Question:
I've got these CSS buttons that use gradients generated by <URL> - the :hover state simply reverses the gradient, active state adds top: 1px;
As you can see in the image, there is a faint vertical stripe on the left edge of the 'free trial' button and on the right edge of the 'buy now' button.
This only shows up in Chrome (looks fine in Safari). Is anyone aware of a fix for this?
I've got some CSS below
'''
.big-button {
width: 120px;
height: 40px;
border: none;
-webkit-border-radius: 20px;
-moz-border-radius: 20px;
border-radius: 20px;
position: relative;
}
.big-button:hover {
cursor: pointer;
}
.big-button-wrap .big-button:active {
top: 7px !important;
}
.big-button.orange {
background: #fe7d0a; /* Old browsers */
background: -moz-linear-gradient(top, #fda11a 0%, #ff6801 100%); /* FF3.6+ */
background: -webkit-gradient(linear, left top, left bottom, color-stop(0%,#fda11a), color-stop(100%,#ff6801)); /* Chrome,Safari4+ */
background: -webkit-linear-gradient(top, #fda11a 0%,#ff6801 100%); /* Chrome10+,Safari5.1+ */
background: -o-linear-gradient(top, #fda11a 0%,#ff6801 100%); /* Opera 11.10+ */
background: -ms-linear-gradient(top, #fda11a 0%,#ff6801 100%); /* IE10+ */
background: linear-gradient(top, #fda11a 0%,#ff6801 100%); /* W3C */
border: 1px solid #ff6801;
}
.big-button.orange:hover, .big-button.orange:active {
background: #fe7d0a; /* Old browsers */
background: -moz-linear-gradient(top, #ff6801 0%, #fda11a 100%); /* FF3.6+ */
background: -webkit-gradient(linear, left top, left bottom, color-stop(0%,#ff6801), color-stop(100%,#fda11a)); /* Chrome,Safari4+ */
background: -webkit-linear-gradient(top, #ff6801 0%,#fda11a 100%); /* Chrome10+,Safari5.1+ */
background: -o-linear-gradient(top, #ff6801 0%,#fda11a 100%); /* Opera 11.10+ */
background: -ms-linear-gradient(top, #ff6801 0%,#fda11a 100%); /* IE10+ */
background: linear-gradient(top, #ff6801 0%,#fda11a 100%); /* W3C */
}
'''
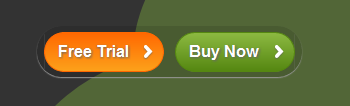
Answer: Adding for and for the green removed the lines for me in the fiddle (using Chrome).
Here's my CSS:
'''
.big-button.orange:hover, .big-button.orange:active {
background: #fe7d0a; /* Old browsers */
background: -moz-linear-gradient(top, #ff6801 0%, #fda11a 100%); /* FF3.6+ */
background: -webkit-gradient(linear, left top, left bottom, color-stop(0%,#ff6801), color-stop(100%,#fda11a)); /* Chrome,Safari4+ */
background: -webkit-linear-gradient(top, #ff6801 0%,#fda11a 100%); /* Chrome10+,Safari5.1+ */
background: -o-linear-gradient(top, #ff6801 0%,#fda11a 100%); /* Opera 11.10+ */
background: -ms-linear-gradient(top, #ff6801 0%,#fda11a 100%); /* IE10+ */
background: linear-gradient(top, #ff6801 0%,#fda11a 100%); /* W3C */
border-left:none;
'''
}
'''
.big-button.green:hover, .big-button.green:active {
background: #6a9a23; /* Old browsers */
background: -moz-linear-gradient(top, #558711 0%, #8cb941 100%); /* FF3.6+ */
background: -webkit-gradient(linear, left top, left bottom, color-stop(0%,#558711), color-stop(100%,#8cb941)); /* Chrome,Safari4+ */
background: -webkit-linear-gradient(top, #558711 0%,#8cb941 100%); /* Chrome10+,Safari5.1+ */
background: -o-linear-gradient(top, #558711 0%,#8cb941 100%); /* Opera 11.10+ */
background: -ms-linear-gradient(top, #558711 0%,#8cb941 100%); /* IE10+ */
background: linear-gradient(top, #558711 0%,#8cb941 100%); /* W3C */
border-right:none;
'''
}